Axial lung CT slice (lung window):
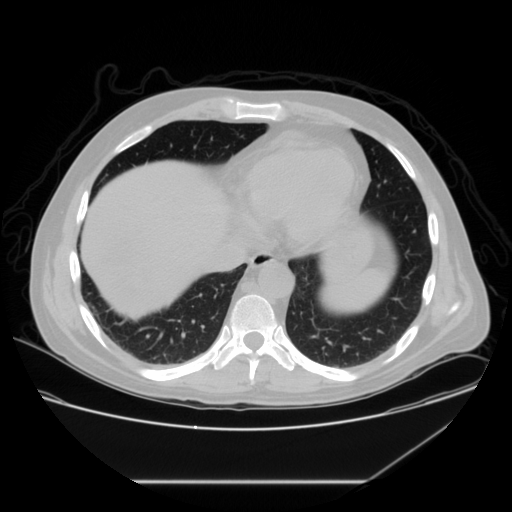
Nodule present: no